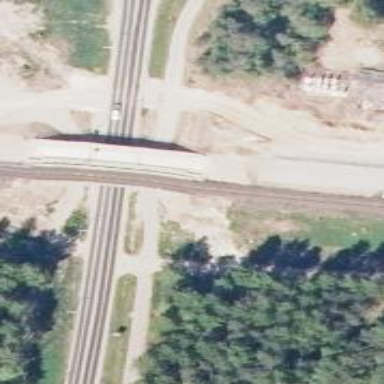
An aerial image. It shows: Bridge with continuous railway tracks that are electrified through contact line.